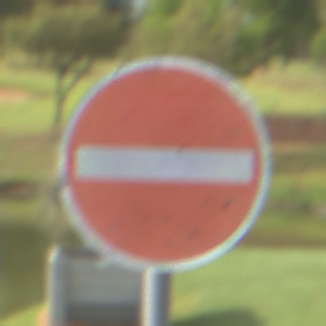
Verkehrszeichen: VerbotDerEinfahrt
Umgebung: Outdoor, Nature
Tageszeit: MorningAfternoon
Wetter: PartlyCloudy
Licht: Natural
Jahreszeit: NotSpecified
Kontrast: HighContrast